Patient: sex M, age 48
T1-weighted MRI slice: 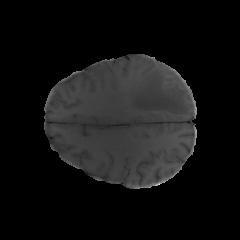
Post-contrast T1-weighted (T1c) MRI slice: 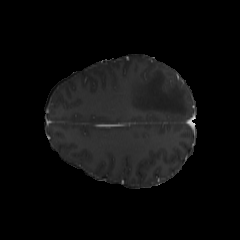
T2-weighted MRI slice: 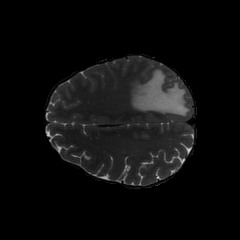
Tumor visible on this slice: yes
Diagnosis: Glioblastoma, IDH-wildtype
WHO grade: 4